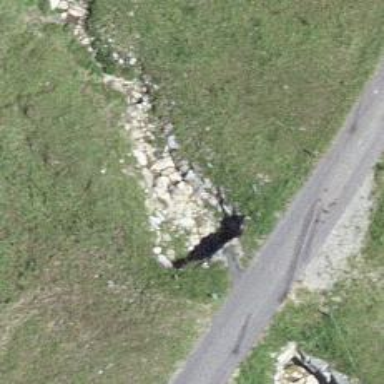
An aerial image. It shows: Culvert tunnel under drain waterway.